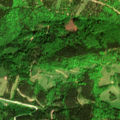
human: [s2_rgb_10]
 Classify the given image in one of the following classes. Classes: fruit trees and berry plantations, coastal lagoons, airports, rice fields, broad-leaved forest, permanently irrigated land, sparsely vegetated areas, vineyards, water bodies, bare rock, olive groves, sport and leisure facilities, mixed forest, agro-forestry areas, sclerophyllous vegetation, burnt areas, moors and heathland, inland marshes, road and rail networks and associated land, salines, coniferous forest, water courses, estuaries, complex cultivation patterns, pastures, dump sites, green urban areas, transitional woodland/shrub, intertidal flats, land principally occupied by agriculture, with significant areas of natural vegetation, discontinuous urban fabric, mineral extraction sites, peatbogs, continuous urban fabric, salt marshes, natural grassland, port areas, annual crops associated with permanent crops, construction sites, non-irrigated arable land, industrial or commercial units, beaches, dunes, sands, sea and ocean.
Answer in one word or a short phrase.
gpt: pastures, coniferous forest, mixed forest